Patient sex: M
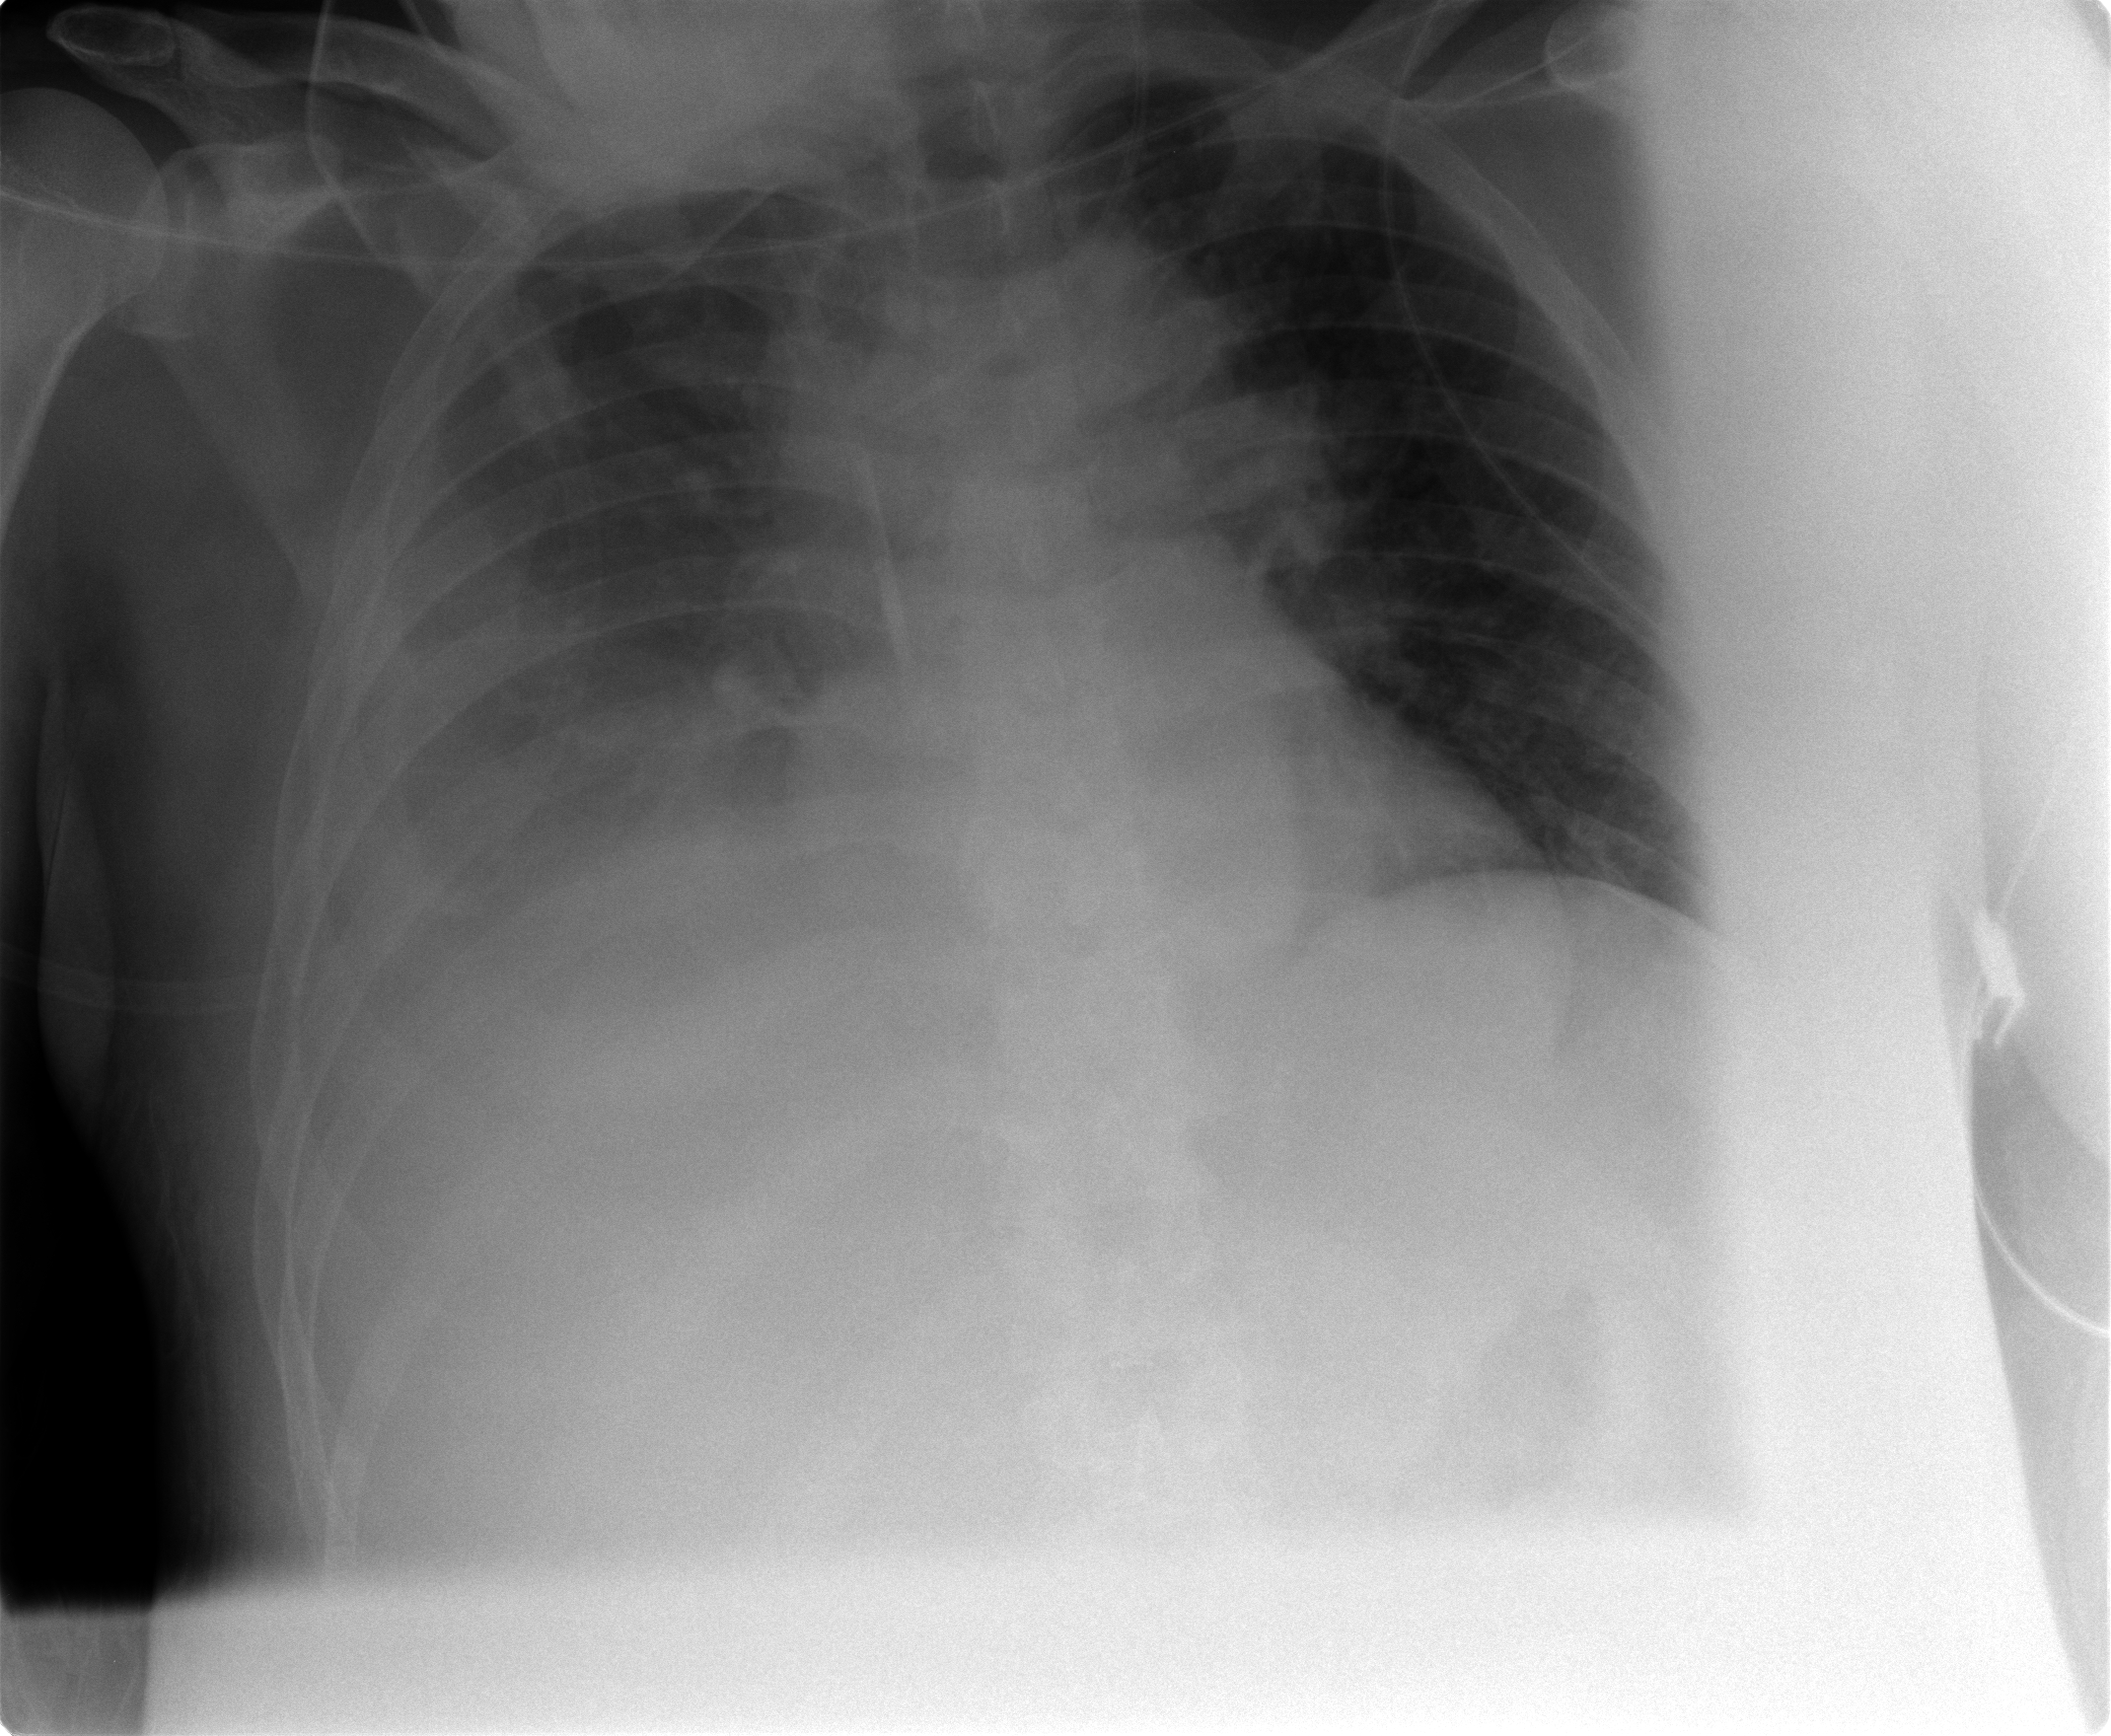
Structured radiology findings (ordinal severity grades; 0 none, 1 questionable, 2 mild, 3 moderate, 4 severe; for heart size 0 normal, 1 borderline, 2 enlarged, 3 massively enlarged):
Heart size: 2
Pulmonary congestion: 1
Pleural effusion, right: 3
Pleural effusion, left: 0
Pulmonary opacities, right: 0
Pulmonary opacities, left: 0
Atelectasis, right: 2
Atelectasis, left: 1